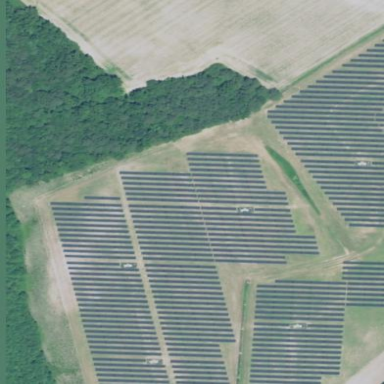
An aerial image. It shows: Solar power plant enclosed by fence. The plant generates electricity using photovoltaic technology.